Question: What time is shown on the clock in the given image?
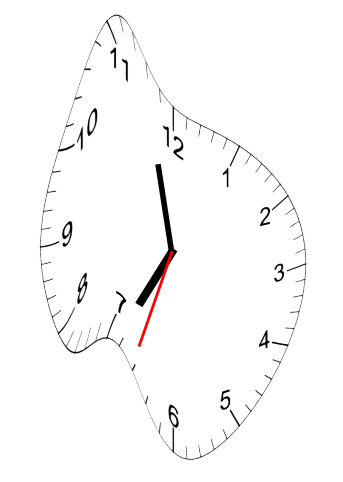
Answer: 06:57:33